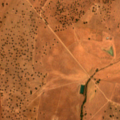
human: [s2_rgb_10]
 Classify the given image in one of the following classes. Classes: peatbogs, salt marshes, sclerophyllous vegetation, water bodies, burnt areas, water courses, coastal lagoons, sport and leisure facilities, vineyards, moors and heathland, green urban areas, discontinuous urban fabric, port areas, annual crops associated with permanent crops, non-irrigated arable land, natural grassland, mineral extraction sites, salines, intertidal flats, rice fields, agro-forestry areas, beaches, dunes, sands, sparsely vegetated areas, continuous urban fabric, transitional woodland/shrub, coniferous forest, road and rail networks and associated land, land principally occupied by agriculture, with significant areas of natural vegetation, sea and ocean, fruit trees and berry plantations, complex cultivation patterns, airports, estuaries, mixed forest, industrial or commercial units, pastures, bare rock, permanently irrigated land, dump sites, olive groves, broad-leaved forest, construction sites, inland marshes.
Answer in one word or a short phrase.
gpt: non-irrigated arable land, pastures, agro-forestry areas, transitional woodland/shrub